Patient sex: F
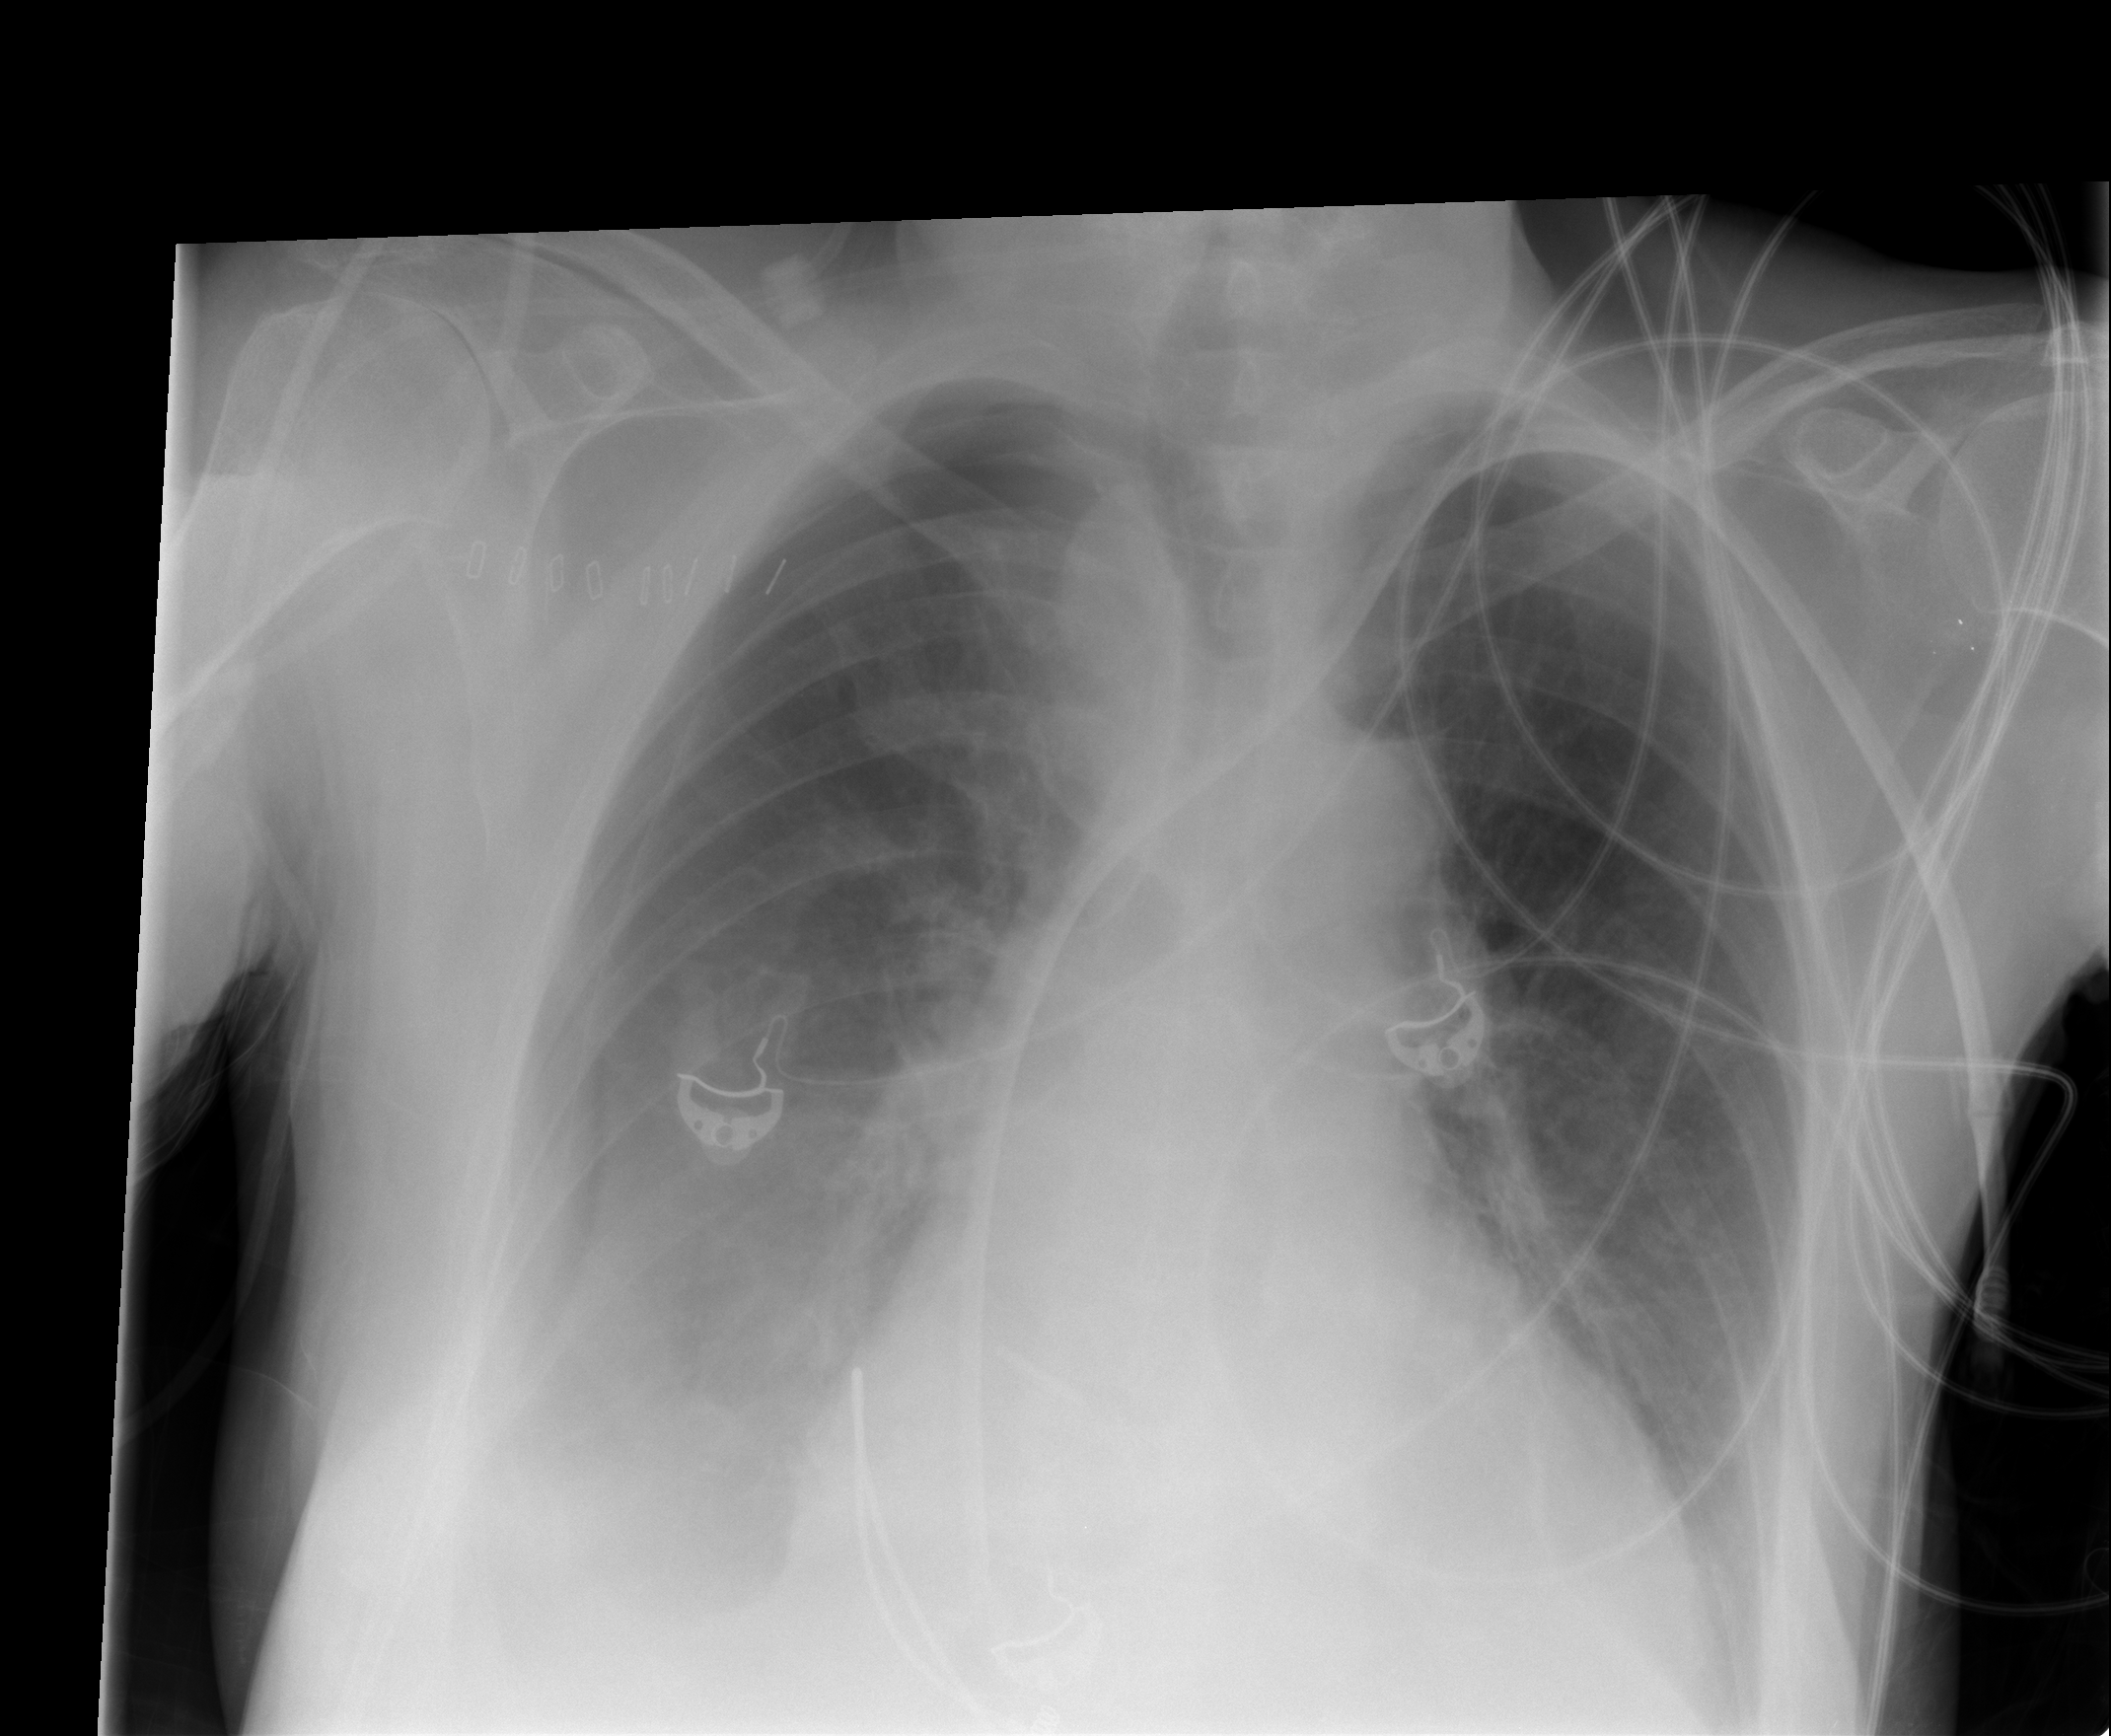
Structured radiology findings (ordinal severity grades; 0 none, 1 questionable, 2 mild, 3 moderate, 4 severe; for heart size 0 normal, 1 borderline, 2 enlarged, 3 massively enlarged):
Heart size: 0
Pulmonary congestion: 0
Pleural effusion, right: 2
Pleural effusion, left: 1
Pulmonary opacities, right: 0
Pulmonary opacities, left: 0
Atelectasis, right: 2
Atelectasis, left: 1